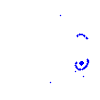
Particle: electron